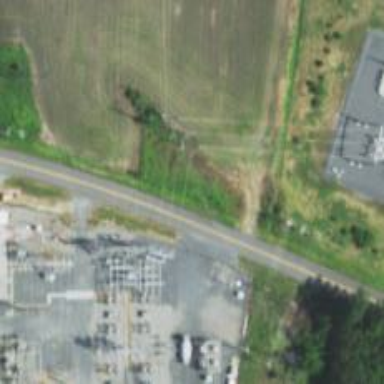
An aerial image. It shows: Power tower.